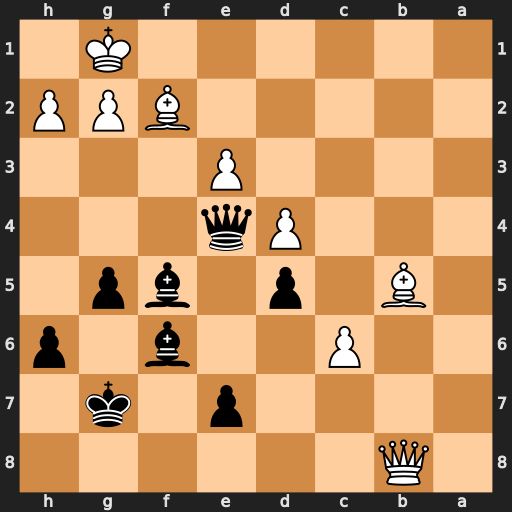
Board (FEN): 1Q6/4p1k1/2P2b1p/1B1p1bp1/3Pq3/4P3/5BPP/6K1
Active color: b
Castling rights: -
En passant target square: -
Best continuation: Qb1+ Bf1 Qxb8